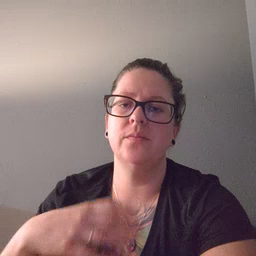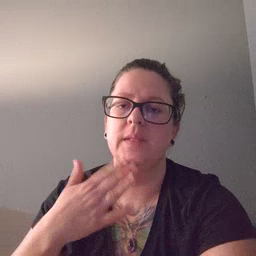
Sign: bad